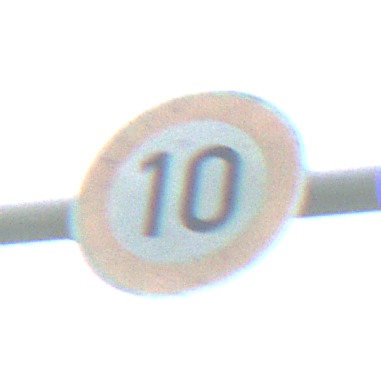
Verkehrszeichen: Geschwindigkeit10
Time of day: SunriseSunset
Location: Outdoor (Nature)
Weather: PartlyCloudy
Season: NotSpecified
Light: Natural